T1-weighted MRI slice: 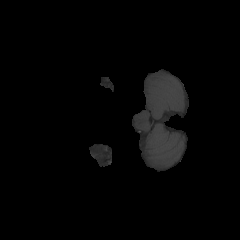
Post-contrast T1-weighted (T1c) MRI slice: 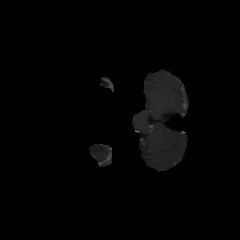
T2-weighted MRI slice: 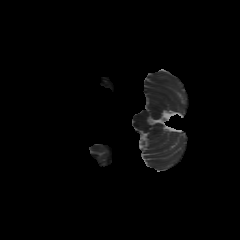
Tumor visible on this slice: no